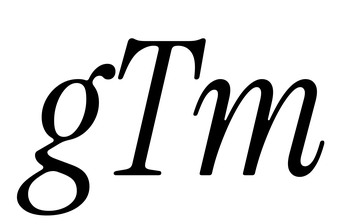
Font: InstrumentSerif-Italic